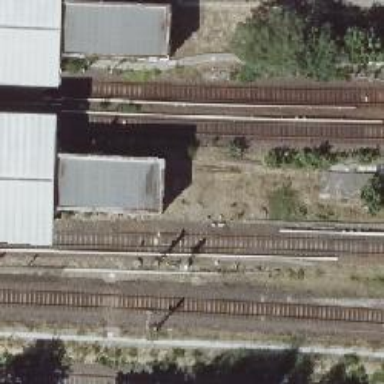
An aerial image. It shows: Rail line with bottom electrification.